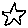
Label: star